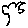
Label: tree